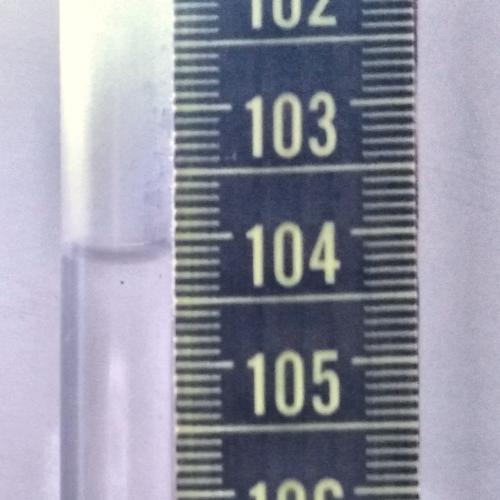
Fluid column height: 104.2 cm